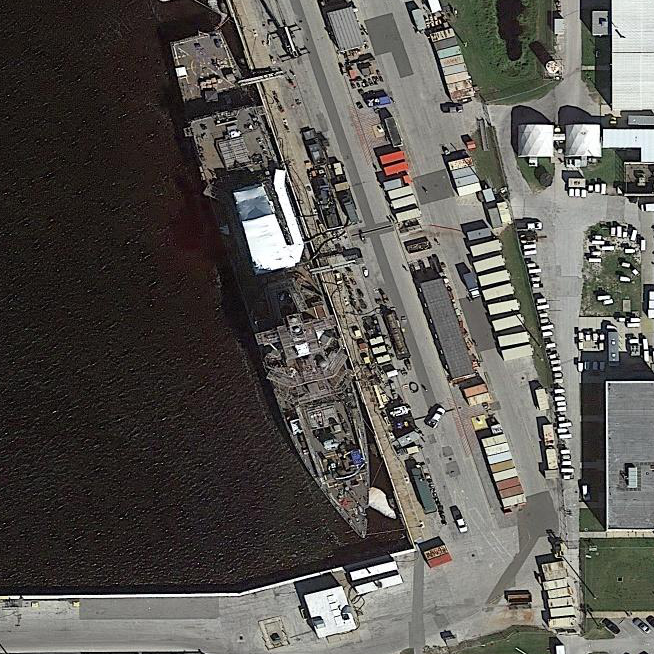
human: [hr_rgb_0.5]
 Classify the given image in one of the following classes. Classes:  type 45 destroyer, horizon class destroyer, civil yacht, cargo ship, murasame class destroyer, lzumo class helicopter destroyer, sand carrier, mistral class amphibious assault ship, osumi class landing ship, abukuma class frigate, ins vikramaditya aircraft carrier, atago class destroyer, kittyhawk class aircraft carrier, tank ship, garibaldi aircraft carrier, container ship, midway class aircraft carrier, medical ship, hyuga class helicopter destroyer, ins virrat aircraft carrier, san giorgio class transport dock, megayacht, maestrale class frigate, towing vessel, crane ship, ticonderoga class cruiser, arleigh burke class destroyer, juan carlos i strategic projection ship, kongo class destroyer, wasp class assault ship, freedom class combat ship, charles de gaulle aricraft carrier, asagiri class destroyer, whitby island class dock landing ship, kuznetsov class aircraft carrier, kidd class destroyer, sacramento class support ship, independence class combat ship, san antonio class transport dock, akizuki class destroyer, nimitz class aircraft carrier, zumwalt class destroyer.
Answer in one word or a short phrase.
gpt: Arleigh Burke class destroyer